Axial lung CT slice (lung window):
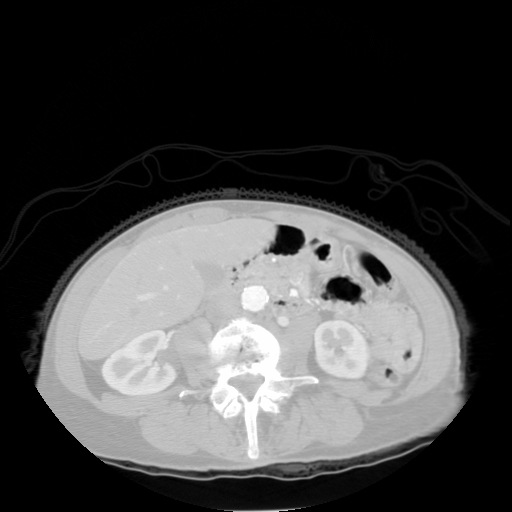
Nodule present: no